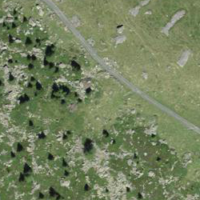
EUNIS habitat code: 26
Species observed at this site:
Arnica montana